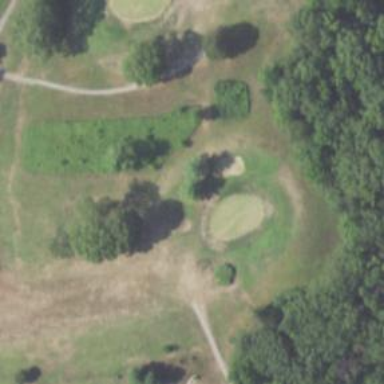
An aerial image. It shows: View of golf hole.